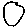
Label: circle